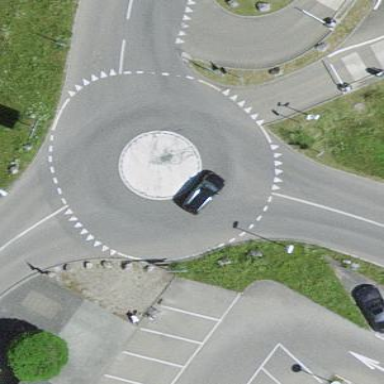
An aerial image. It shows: Service road that forms roundabout.